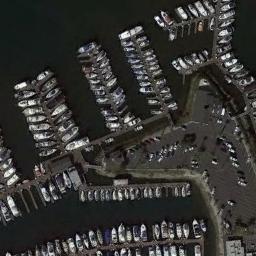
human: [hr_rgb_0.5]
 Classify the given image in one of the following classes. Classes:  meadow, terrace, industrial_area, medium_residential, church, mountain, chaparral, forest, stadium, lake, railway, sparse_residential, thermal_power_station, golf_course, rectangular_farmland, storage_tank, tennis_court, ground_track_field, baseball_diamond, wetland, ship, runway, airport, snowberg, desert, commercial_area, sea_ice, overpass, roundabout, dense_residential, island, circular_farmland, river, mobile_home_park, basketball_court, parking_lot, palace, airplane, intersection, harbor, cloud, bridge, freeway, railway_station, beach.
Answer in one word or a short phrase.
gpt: harbor